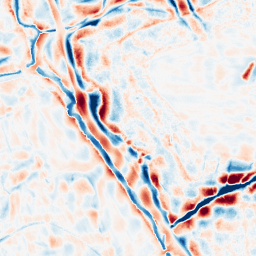
Category: wavelet
Decomposition family: wavelet_biorthogonal
Decomposition parameters: wavelet: bior5.5
level: 4
Upsampling method: sinc_hamming
Upsampling parameters: scale: 4
kernel_size: 8
Upsampling scale: 4